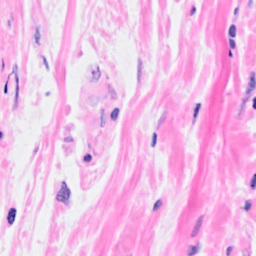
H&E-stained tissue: Breast